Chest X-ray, PA view. Patient: 35 years old, sex M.
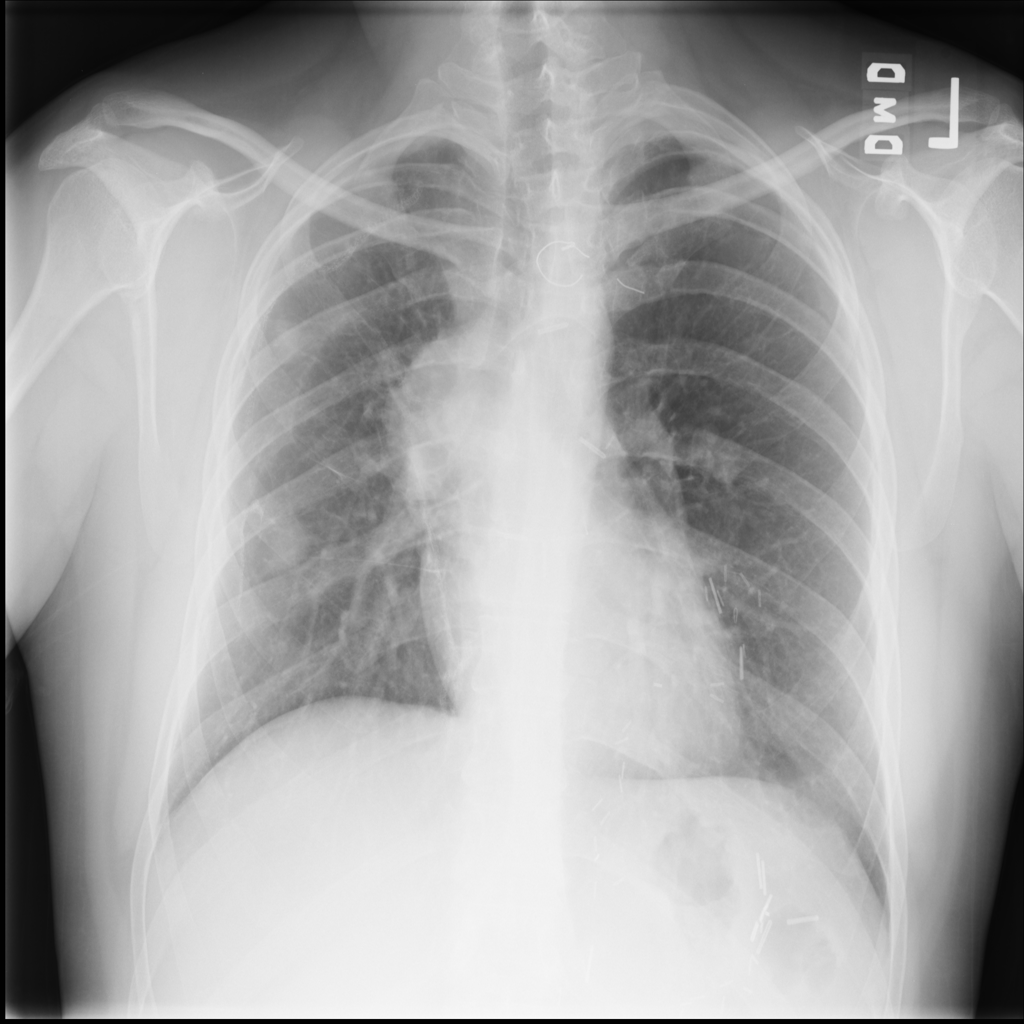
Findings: Mass, Nodule